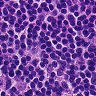
Metastatic tissue present: no